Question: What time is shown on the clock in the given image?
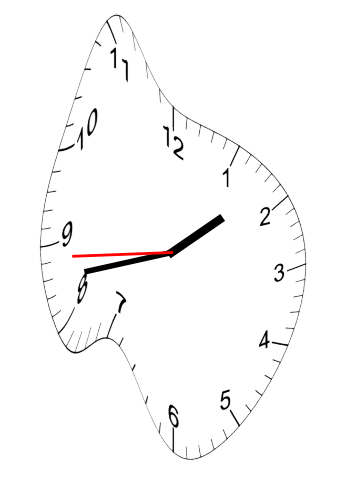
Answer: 01:42:44